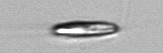
Label: Chrysochromulina